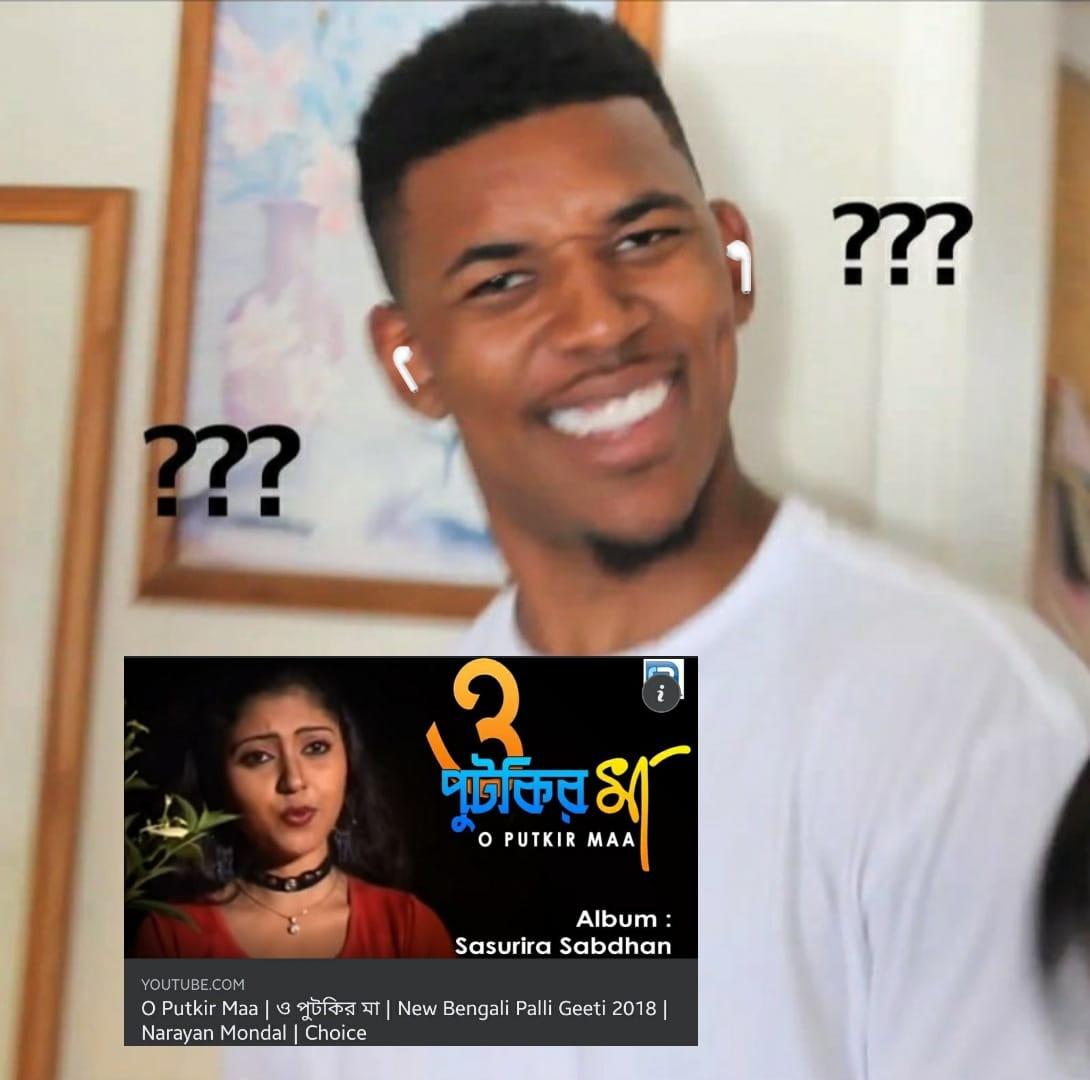
Caption: ???  ???  ও পুটকির মা    O PUTKIR MAA     Album: Sasurira Sabdhan   YOUTUBE.COM    O Putkir Maa | ও পুটকির মা .    New Bengali Palli Geeti 2018 | Narayan Mondal | Choice
Label: non-hate